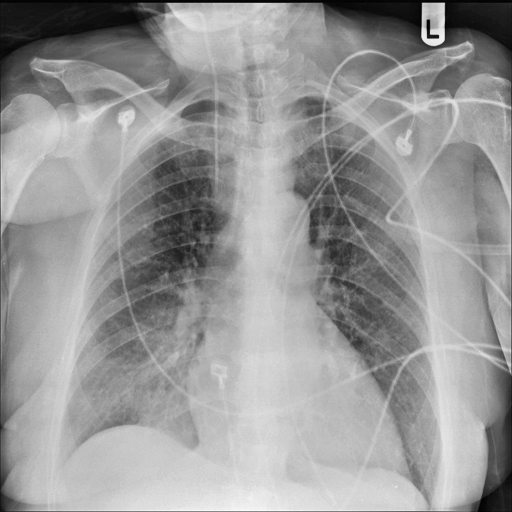
Finding: NORMAL